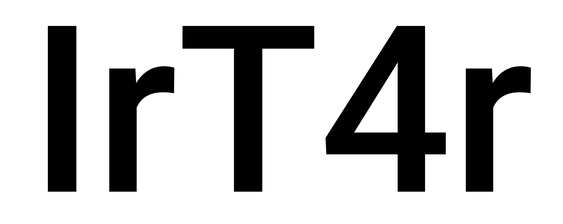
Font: Roboto_Medium